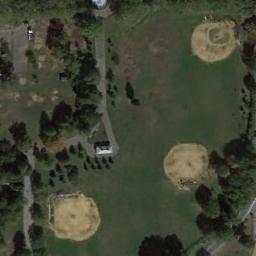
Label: baseball_diamond